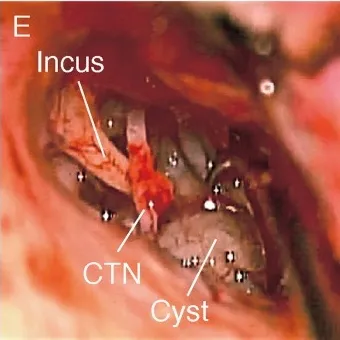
(E) Intraoperative picture during exploratory tympanotomy. A cyst can be seen anteroinferior to the oval window. CTN, Chorda tympani nerve.
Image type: medical_photograph (other_medical_photograph)